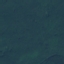
Land use / land cover class: Forest